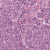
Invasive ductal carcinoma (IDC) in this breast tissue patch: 1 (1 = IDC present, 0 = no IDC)